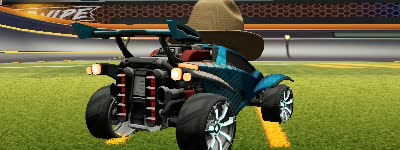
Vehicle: octane